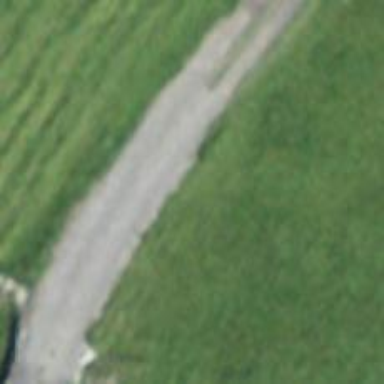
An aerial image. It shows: Fine gravel service road.